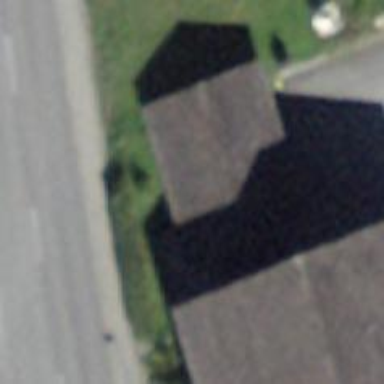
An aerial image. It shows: Garage.